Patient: sex M, age 37
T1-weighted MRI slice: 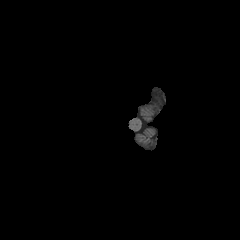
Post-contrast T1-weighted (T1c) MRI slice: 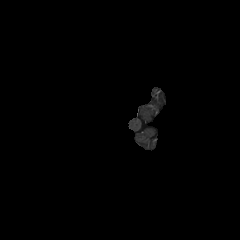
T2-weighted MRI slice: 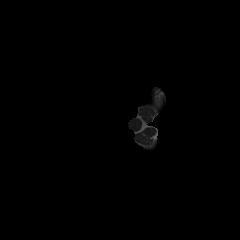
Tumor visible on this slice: no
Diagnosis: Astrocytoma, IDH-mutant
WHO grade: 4